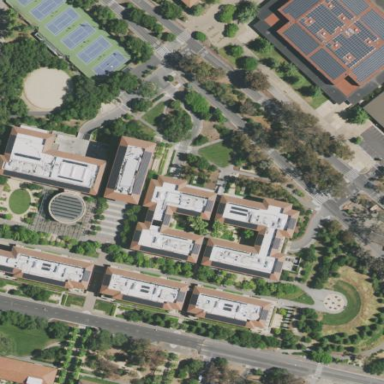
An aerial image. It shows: College or university.